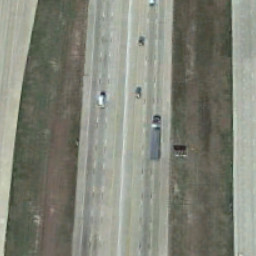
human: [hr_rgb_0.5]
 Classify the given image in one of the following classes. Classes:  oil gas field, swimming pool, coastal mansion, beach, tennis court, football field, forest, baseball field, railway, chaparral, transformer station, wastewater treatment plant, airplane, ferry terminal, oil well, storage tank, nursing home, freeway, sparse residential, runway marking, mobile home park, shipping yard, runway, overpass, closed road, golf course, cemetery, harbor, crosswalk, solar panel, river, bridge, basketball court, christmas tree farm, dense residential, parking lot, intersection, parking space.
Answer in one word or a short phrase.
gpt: freeway